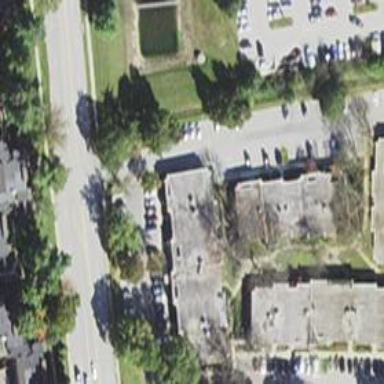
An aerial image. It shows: Pharmacy providing healthcare services.